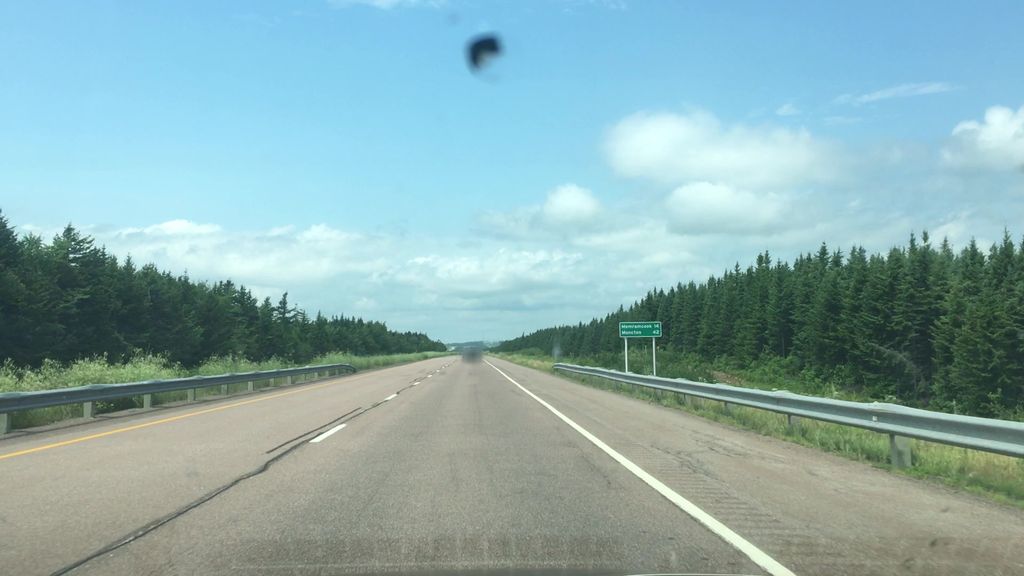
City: charlottetown